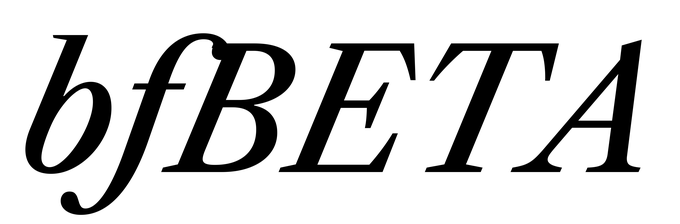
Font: LibreCaslonText-Italic_Medium_Italic